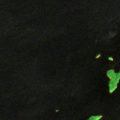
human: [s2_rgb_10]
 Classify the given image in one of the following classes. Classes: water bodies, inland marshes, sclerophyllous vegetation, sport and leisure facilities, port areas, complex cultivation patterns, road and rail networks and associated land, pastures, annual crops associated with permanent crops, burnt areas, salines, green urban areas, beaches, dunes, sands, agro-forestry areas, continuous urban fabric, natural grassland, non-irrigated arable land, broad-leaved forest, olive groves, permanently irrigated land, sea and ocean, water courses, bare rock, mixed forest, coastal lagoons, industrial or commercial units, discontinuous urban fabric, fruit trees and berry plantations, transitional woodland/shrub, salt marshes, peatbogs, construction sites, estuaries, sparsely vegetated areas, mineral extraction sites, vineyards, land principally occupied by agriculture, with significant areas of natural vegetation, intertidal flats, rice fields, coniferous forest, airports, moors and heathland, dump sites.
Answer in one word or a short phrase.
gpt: water bodies